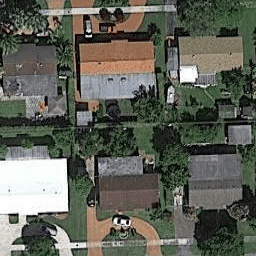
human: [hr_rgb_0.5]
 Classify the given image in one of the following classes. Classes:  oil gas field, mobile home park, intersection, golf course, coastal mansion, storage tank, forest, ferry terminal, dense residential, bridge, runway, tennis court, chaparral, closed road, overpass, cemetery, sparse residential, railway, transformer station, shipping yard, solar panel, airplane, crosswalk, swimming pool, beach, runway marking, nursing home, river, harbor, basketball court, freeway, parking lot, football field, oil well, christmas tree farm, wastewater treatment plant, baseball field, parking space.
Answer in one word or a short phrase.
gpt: dense residential